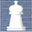
Piece: wK